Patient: sex M, age 42
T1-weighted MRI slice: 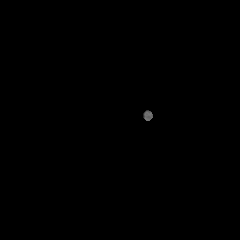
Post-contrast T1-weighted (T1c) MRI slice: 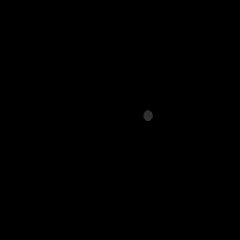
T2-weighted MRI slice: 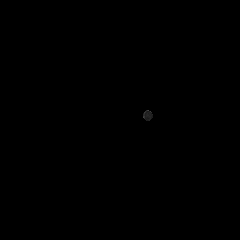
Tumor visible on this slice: no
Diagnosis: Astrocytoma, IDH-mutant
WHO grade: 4